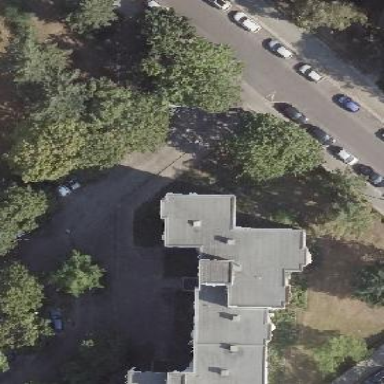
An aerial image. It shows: Flat-roofed apartment building.